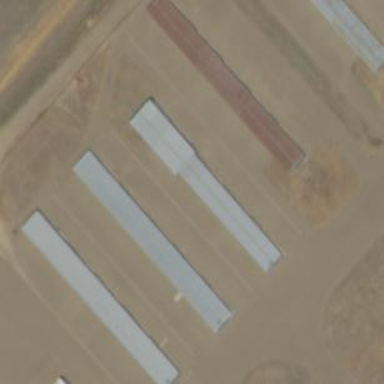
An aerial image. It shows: Hangar building located at airport.